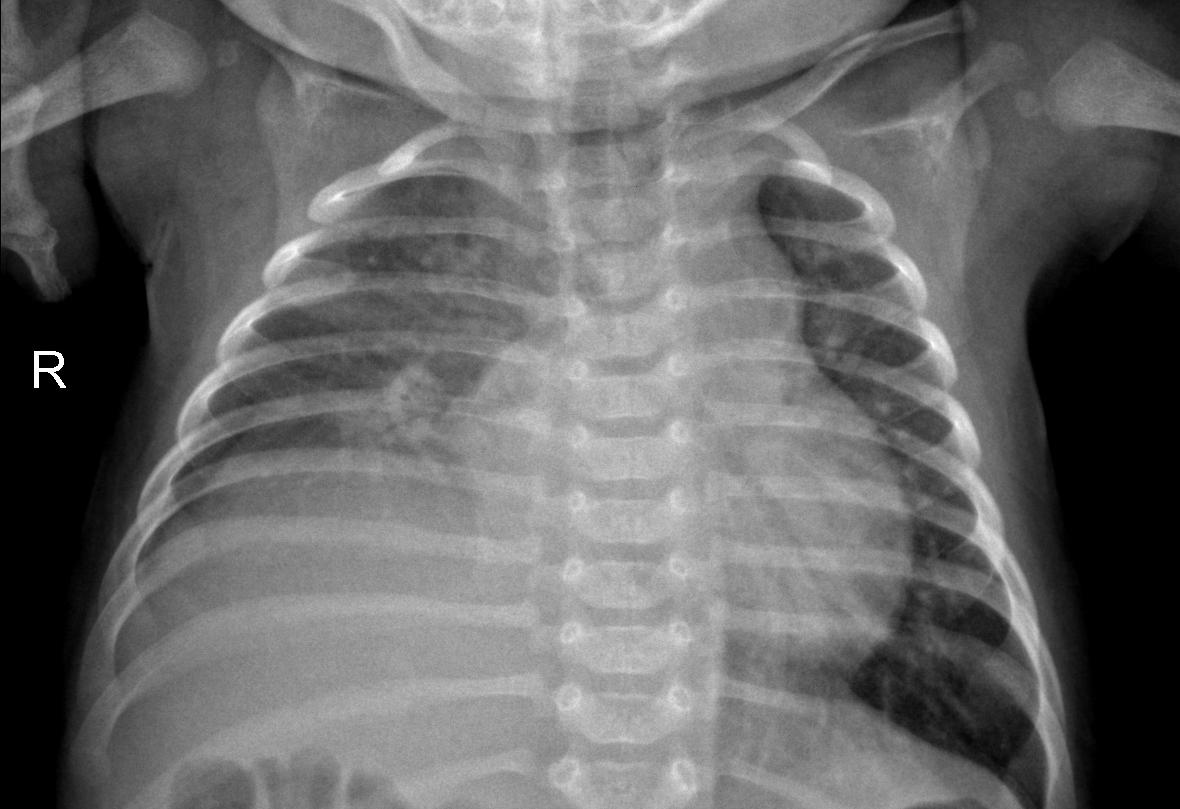
Diagnosis: PNEUMONIA